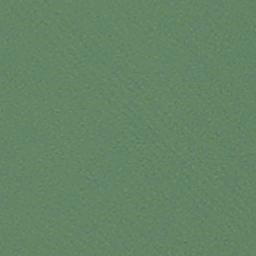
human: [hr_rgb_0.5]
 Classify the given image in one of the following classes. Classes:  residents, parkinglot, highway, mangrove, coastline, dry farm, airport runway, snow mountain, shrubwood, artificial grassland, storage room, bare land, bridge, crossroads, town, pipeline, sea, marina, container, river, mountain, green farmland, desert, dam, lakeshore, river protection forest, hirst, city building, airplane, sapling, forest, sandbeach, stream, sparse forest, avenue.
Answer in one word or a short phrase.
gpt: sea